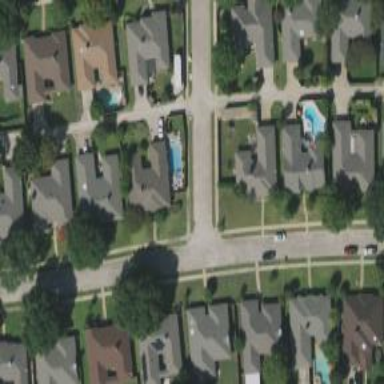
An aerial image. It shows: Residential road.